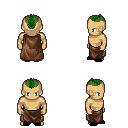
a pixel art fantasy rpg character, male body template, human, tanned skin, brown cape, robe skirt, green short mohawk hairstyle, black slippers, four views (front, back, left, right), 2x2 character sprite sheet, small pixel art, hard edges, no anti-aliasing